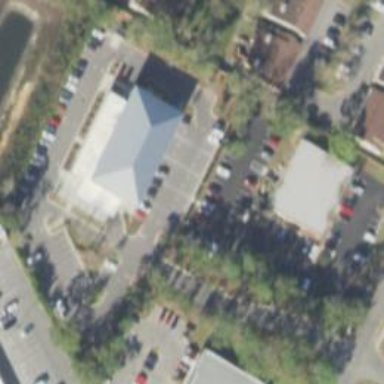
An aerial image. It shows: Parking space is available.